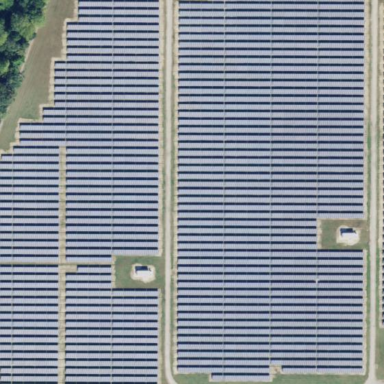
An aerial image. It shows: Solar power plant using photovoltaic technology.